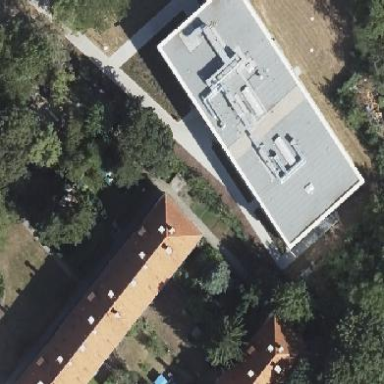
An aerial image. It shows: Apartment building with hipped roof.